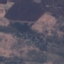
Label: HerbaceousVegetation